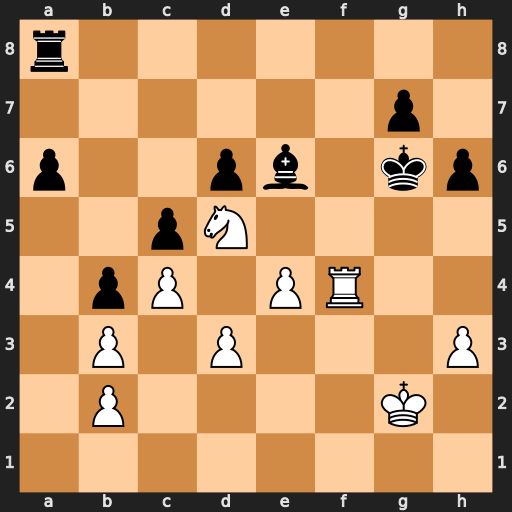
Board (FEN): r7/6p1/p2pb1kp/2pN4/1pP1PR2/1P1P3P/1P4K1/8
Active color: w
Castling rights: -
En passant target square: -
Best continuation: Nc7 Bxh3+ Kxh3